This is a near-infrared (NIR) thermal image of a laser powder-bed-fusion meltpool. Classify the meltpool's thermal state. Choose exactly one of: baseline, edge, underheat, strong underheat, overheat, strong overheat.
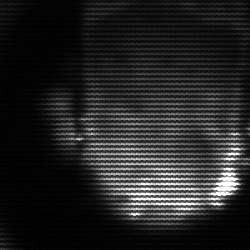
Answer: baseline